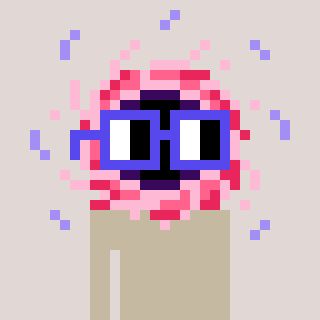
a pixel art character with square blue glasses, a blackhole-shaped head and a teal-colored body on a warm background